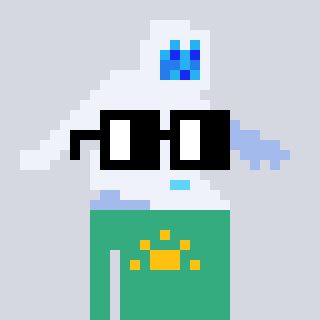
a pixel art character with square black glasses, a yeti-shaped head and a teal-colored body on a cool background